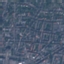
Land use / land cover: Residential